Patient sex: M
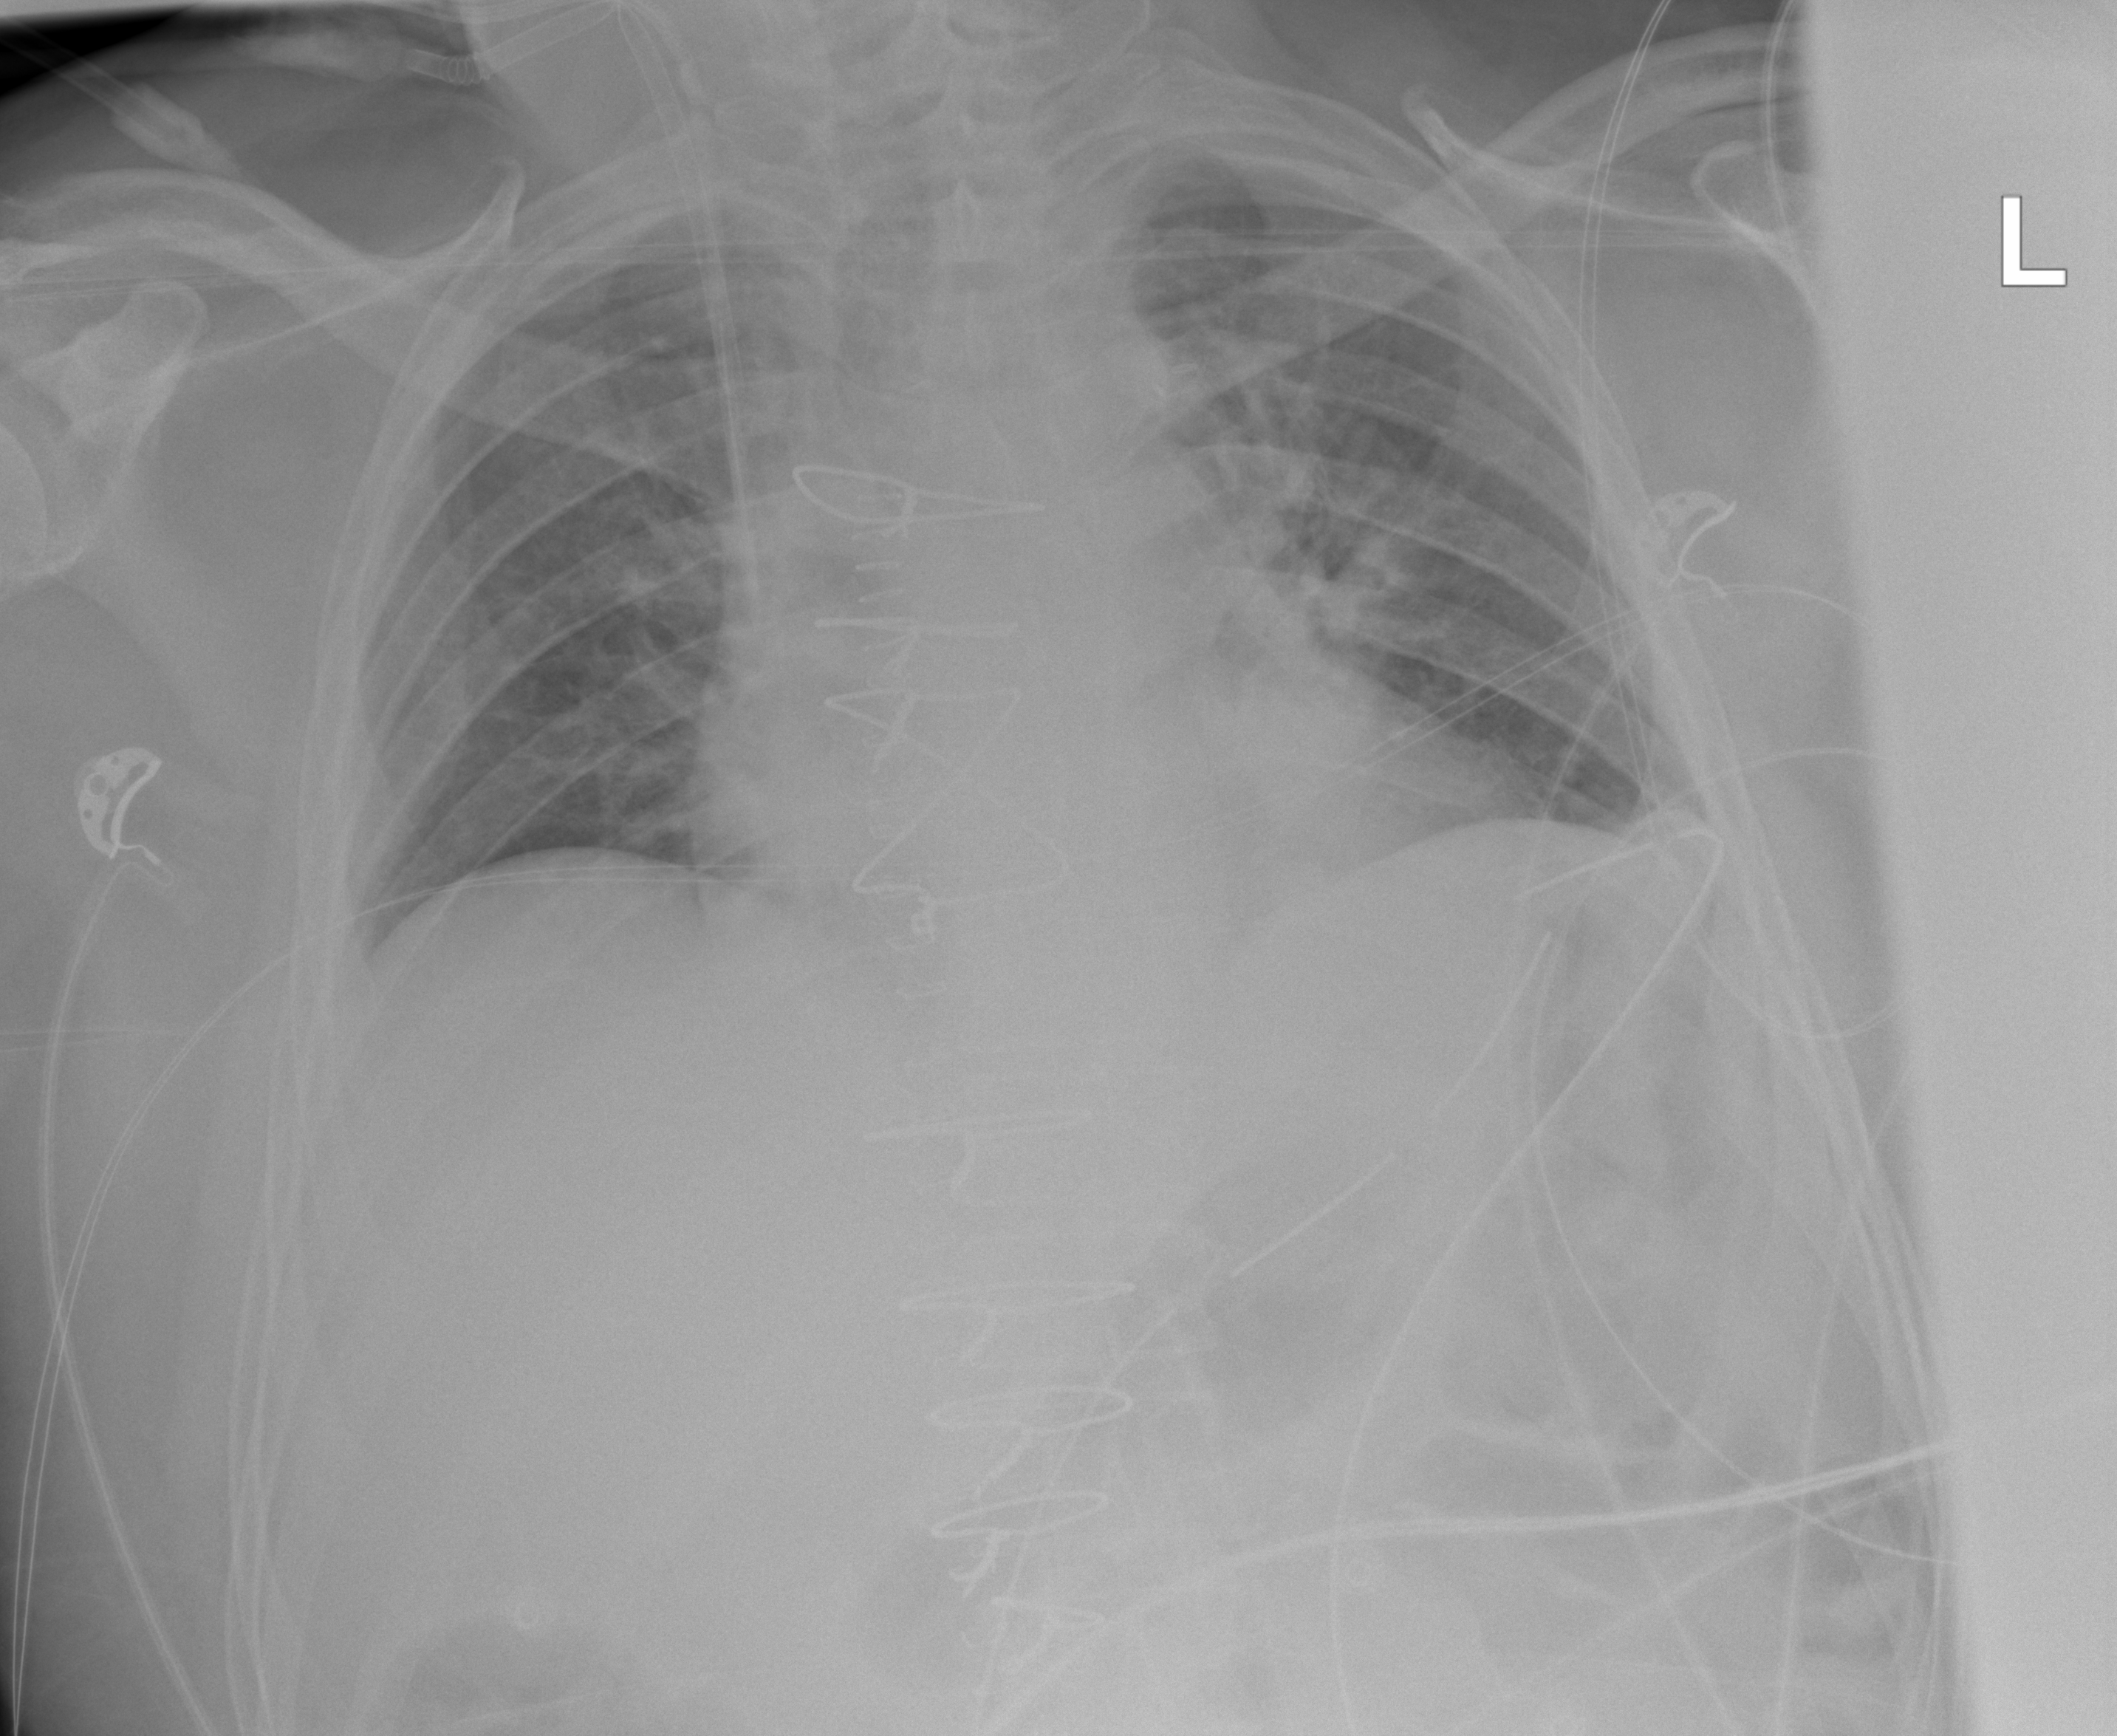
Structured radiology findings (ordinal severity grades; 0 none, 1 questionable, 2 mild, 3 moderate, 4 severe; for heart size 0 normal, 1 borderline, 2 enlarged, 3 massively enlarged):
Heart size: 1
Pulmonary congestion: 0
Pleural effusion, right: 2
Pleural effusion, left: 2
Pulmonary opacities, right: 0
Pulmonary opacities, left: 2
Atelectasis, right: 2
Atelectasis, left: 2